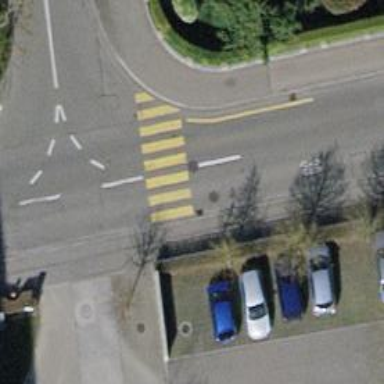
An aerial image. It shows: Zebra crossing. The crossing is uncontrolled and marked.